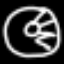
Label: donut